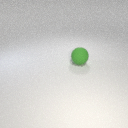
large green rubber sphere